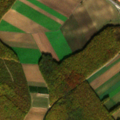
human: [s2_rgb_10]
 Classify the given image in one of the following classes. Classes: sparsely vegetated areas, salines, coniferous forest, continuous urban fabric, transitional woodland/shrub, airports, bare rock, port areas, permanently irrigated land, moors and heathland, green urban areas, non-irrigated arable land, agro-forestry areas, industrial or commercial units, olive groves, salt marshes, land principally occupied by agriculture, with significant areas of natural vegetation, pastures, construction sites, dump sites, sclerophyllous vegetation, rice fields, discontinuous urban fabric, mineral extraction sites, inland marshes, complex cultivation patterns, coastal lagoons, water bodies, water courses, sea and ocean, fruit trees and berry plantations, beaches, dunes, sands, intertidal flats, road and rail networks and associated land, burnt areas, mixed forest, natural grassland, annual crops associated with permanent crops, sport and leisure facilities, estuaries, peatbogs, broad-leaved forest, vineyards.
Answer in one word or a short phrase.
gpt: discontinuous urban fabric, non-irrigated arable land, broad-leaved forest